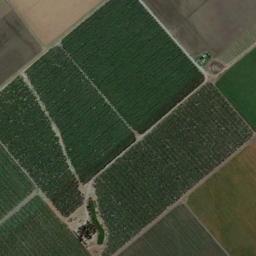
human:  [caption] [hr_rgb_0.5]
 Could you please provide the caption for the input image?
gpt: Several green rectangular farmlands are neatly arranged on the ground and some paths go through the farmlands .

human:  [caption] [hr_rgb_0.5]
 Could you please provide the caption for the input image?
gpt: There are some green and bare rectangular farmland .

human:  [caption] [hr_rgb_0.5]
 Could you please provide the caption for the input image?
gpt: Dozens of neatly arranged green and tan mixed rectangular farmlands of different sizes .

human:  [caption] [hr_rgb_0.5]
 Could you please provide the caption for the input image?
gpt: There are many crops in rectangular farmlands .

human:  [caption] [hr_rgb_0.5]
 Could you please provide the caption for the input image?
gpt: There are some green rectangular farmlands and a yellow one .